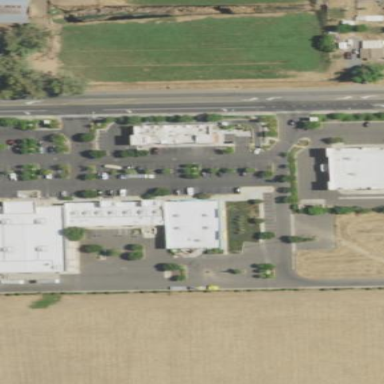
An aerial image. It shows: Retail area.